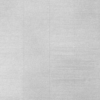
Label: dusty